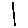
Label: line